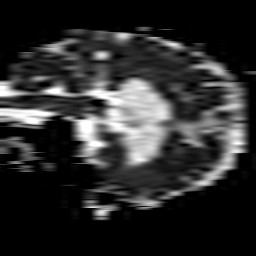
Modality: ADC
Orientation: sagittal
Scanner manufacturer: philips
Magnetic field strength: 3 T
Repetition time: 3.734 s
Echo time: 0.05944 s